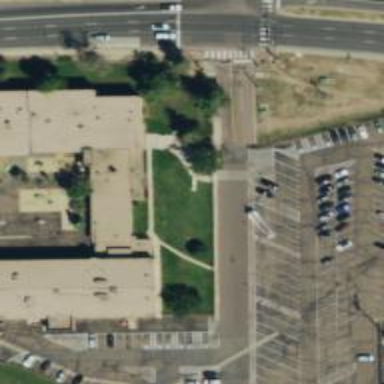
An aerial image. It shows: Footway.